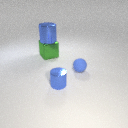
small blue rubber sphere behind small blue metal cylinder